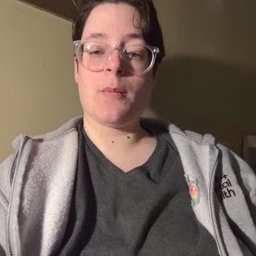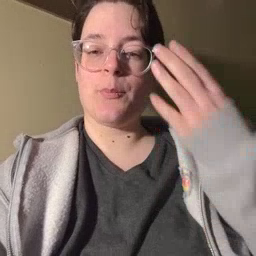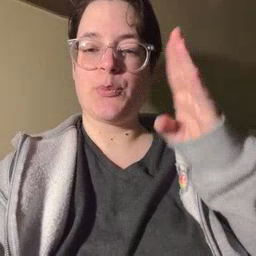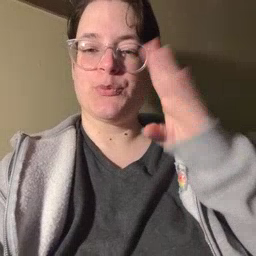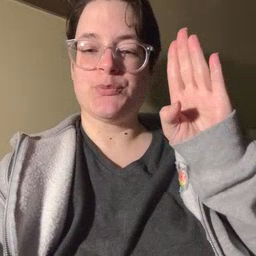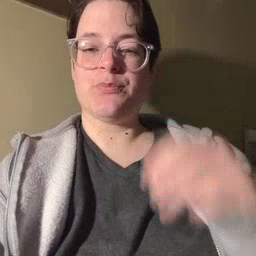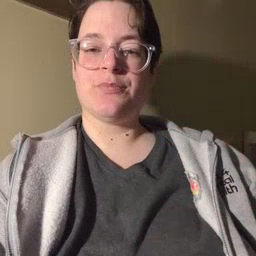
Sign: blue